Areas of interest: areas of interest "Park and greenspace"
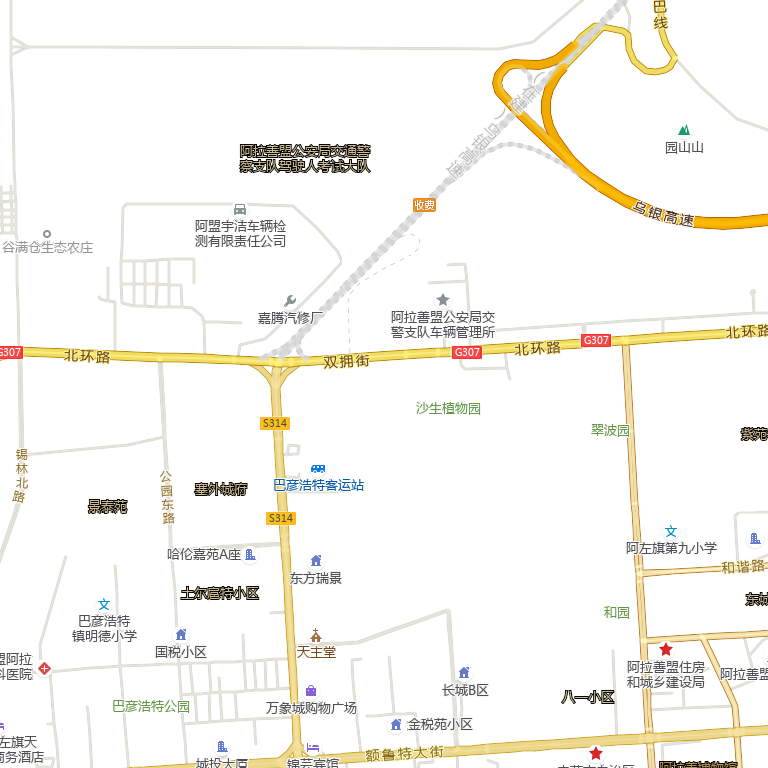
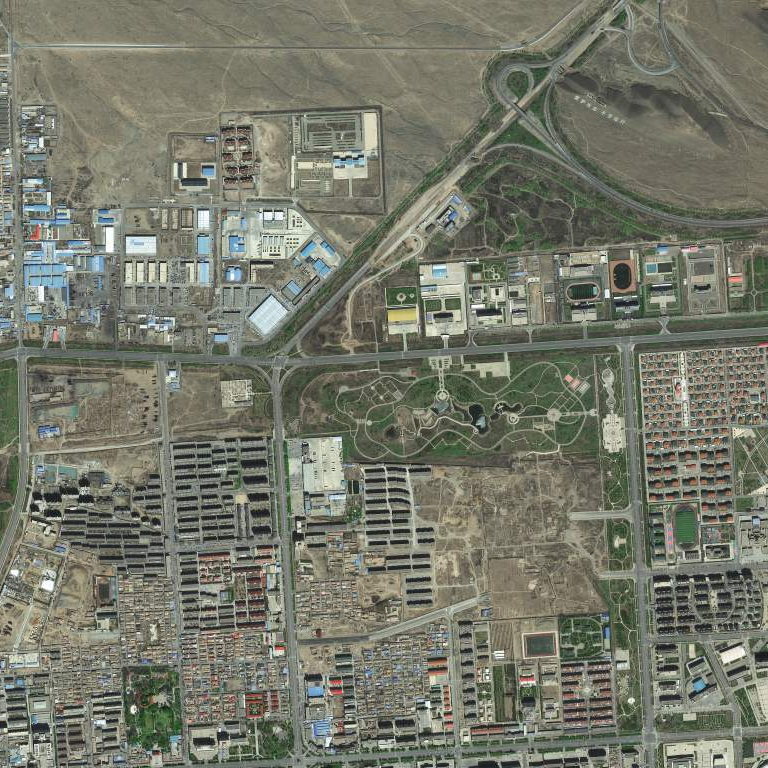